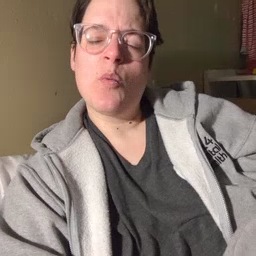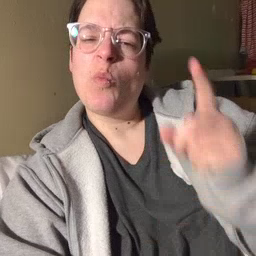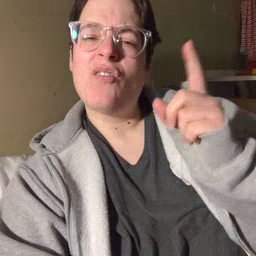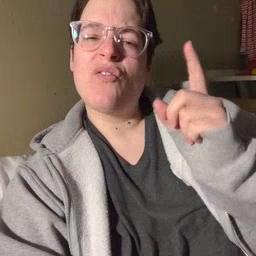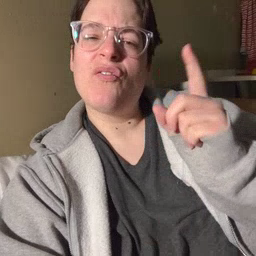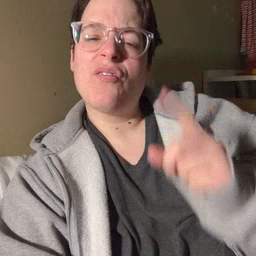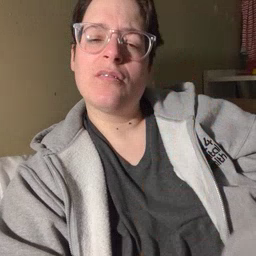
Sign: where